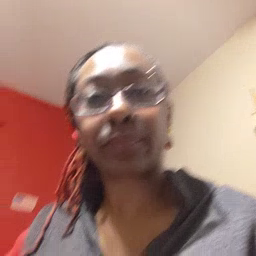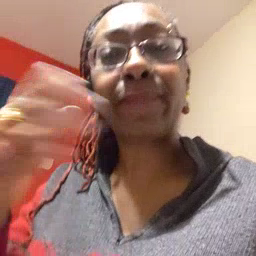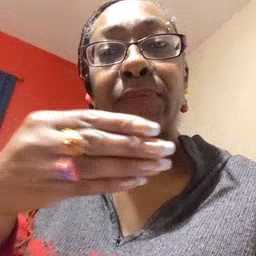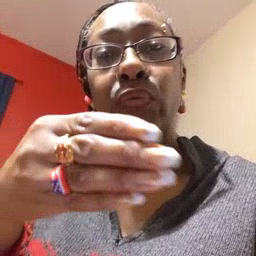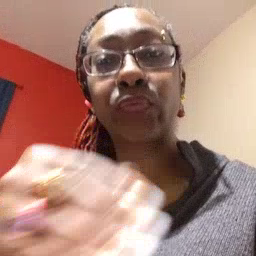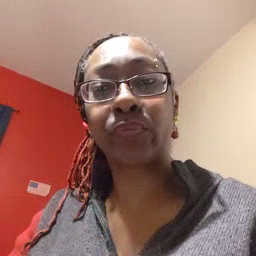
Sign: fish